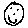
Label: smiley face